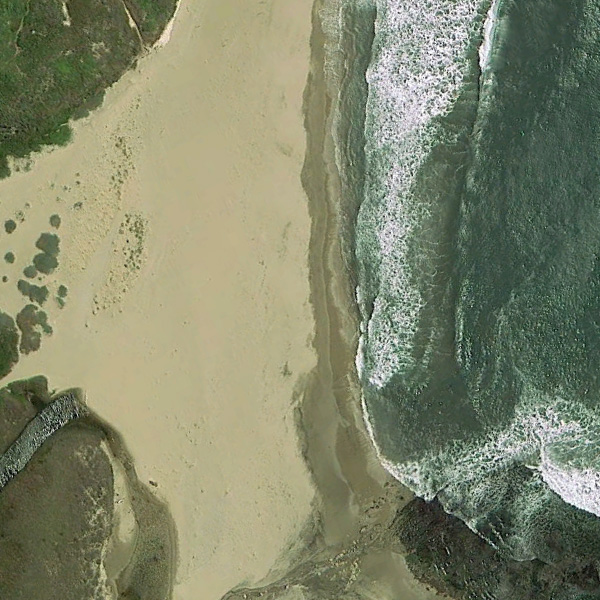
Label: Beach